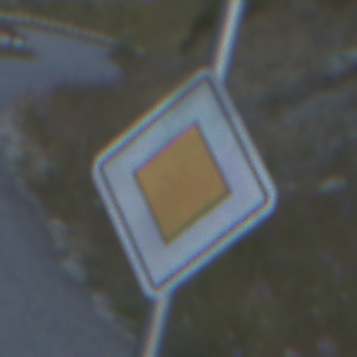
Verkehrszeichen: Vorfahrtsstrasse
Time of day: SunriseSunset
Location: Outdoor (RoadRail)
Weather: Clear
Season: NotSpecified
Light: Natural